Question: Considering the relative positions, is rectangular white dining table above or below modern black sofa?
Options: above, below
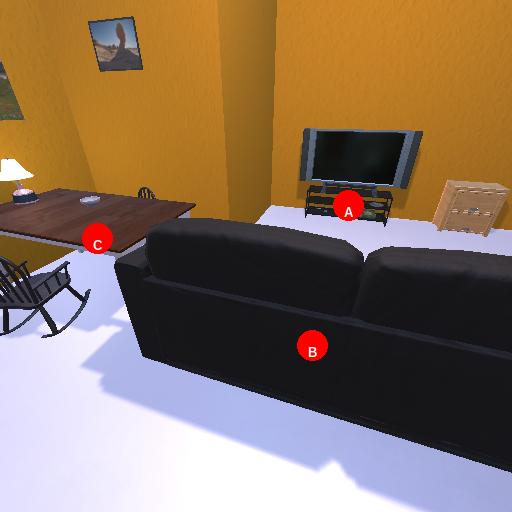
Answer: above